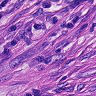
Metastatic tissue present: yes